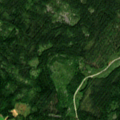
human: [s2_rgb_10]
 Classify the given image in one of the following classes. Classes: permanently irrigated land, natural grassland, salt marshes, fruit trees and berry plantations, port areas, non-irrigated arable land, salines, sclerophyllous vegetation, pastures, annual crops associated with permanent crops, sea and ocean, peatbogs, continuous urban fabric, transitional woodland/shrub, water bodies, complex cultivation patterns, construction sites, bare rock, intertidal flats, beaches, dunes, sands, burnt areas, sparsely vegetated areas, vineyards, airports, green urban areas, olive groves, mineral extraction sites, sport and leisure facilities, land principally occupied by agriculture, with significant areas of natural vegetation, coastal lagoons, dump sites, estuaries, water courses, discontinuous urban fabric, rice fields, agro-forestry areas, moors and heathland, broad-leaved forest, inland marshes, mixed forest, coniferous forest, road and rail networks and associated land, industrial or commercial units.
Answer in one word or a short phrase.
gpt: non-irrigated arable land, coniferous forest, mixed forest, transitional woodland/shrub